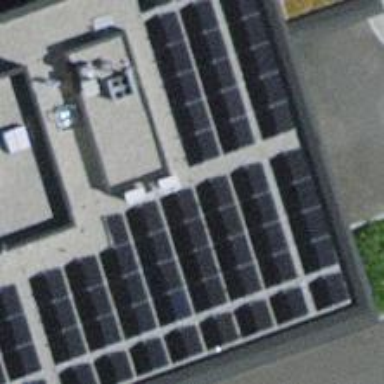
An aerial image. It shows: Solar photovoltaic panel generator.